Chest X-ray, PA view. Patient: 93 years old, sex F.
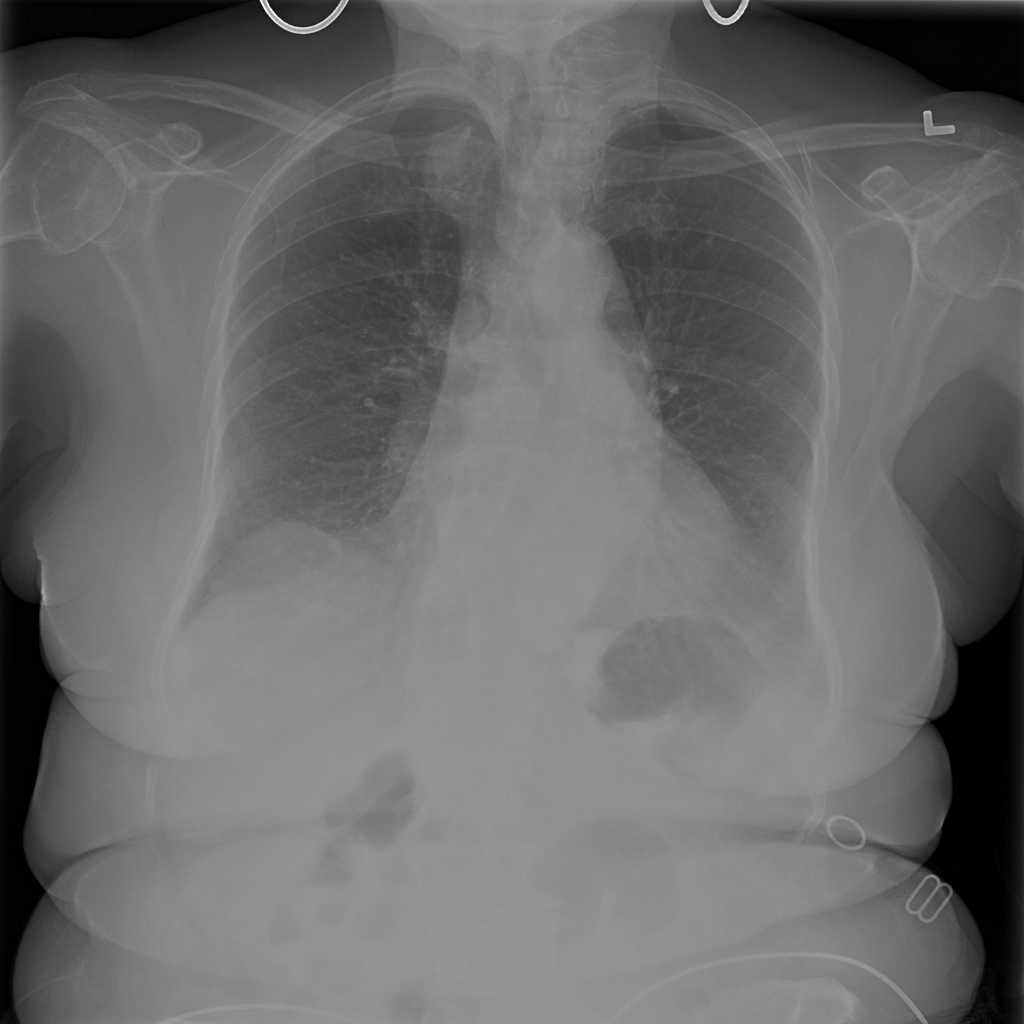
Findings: No Finding